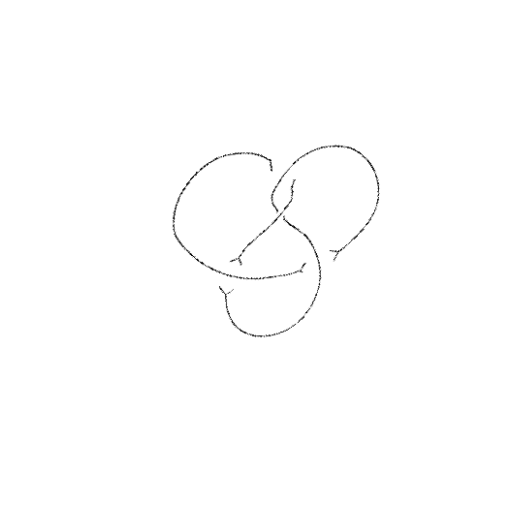
Crossing number: 4